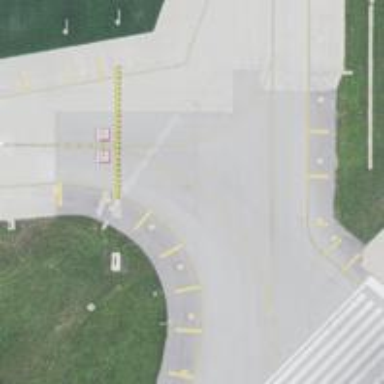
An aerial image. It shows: Image of taxiway at airport.